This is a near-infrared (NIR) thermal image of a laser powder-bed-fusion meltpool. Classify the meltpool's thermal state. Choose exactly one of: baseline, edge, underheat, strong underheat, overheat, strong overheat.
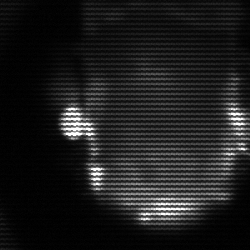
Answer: baseline